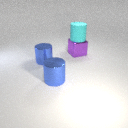
large purple metal cube to the right of large blue metal cylinder